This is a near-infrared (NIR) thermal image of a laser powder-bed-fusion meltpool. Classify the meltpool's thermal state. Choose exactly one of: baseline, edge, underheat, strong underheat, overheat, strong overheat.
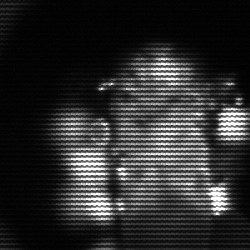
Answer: strong underheat